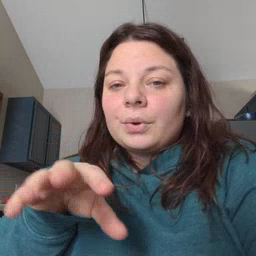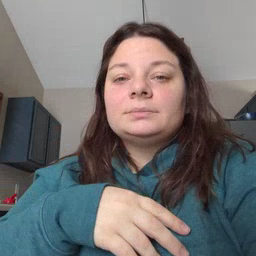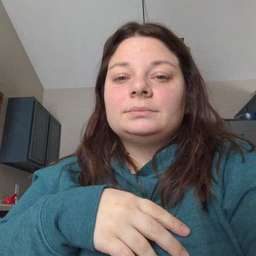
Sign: blow